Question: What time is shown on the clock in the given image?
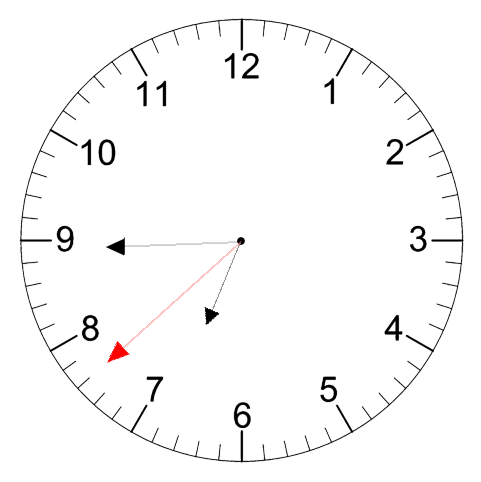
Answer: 06:44:38